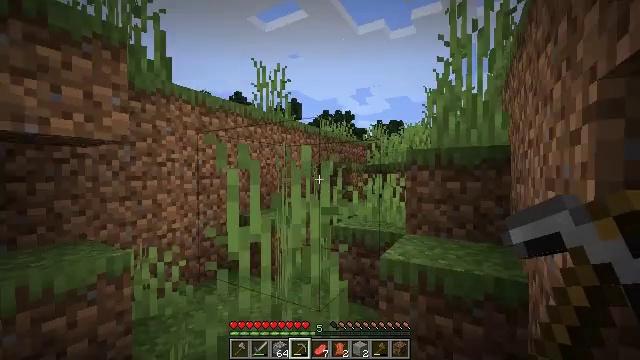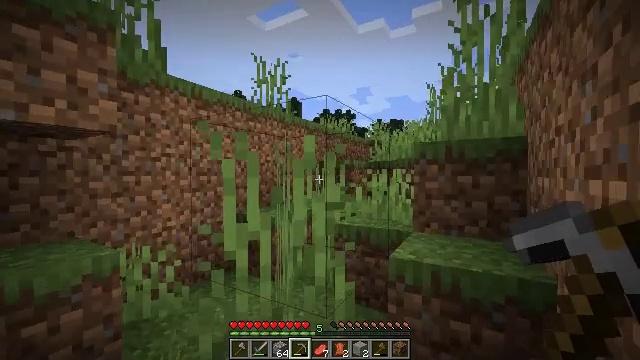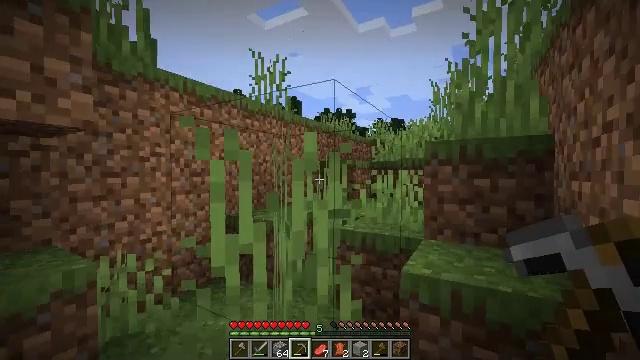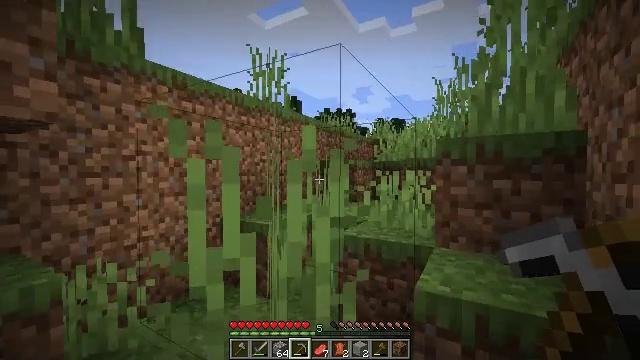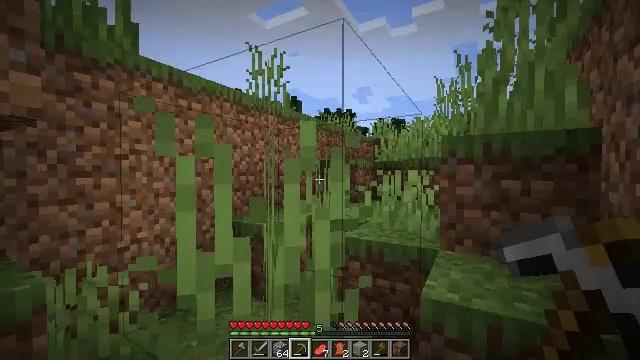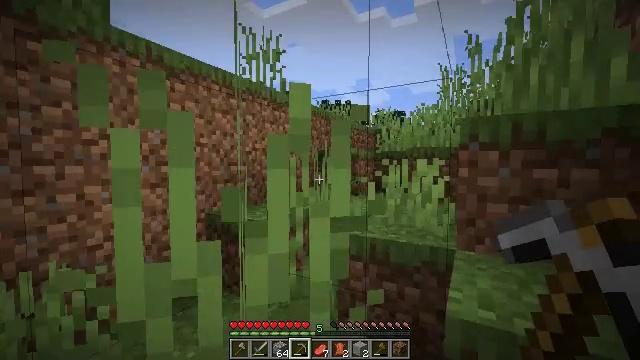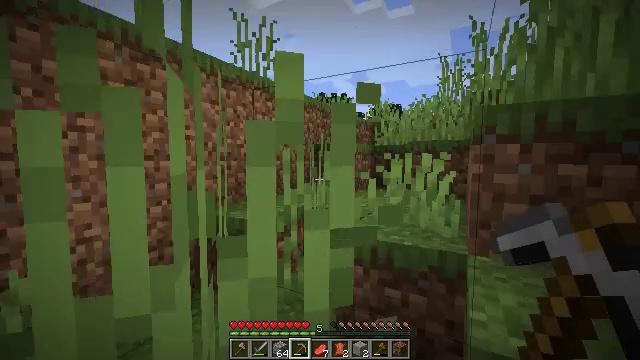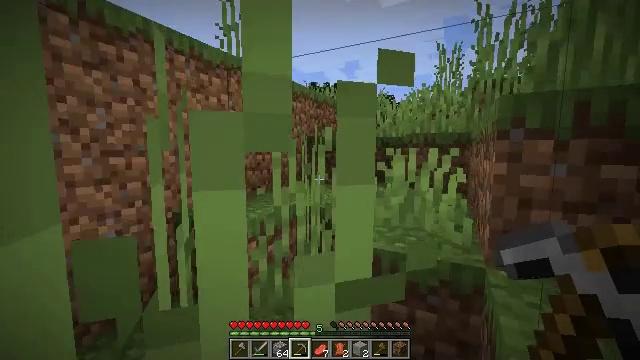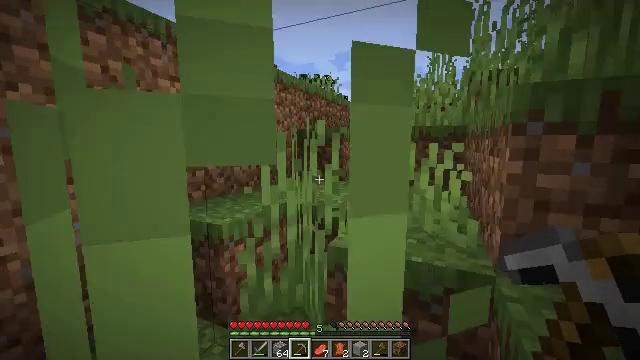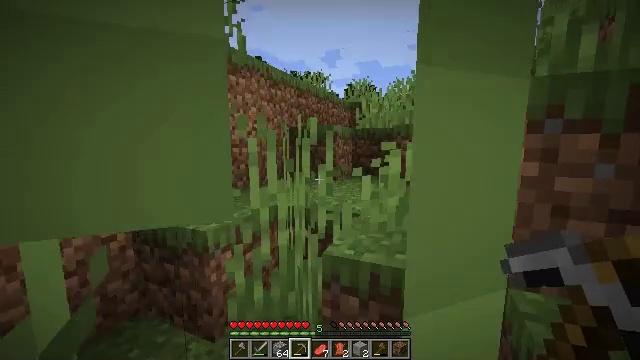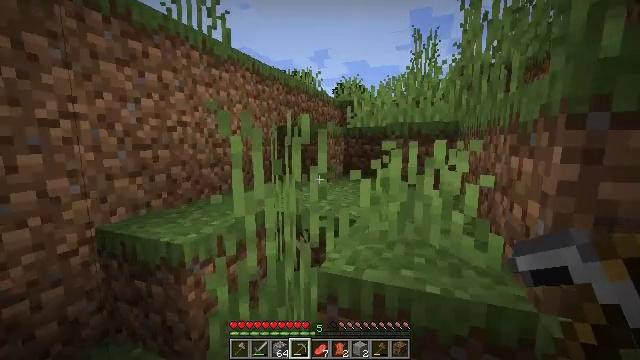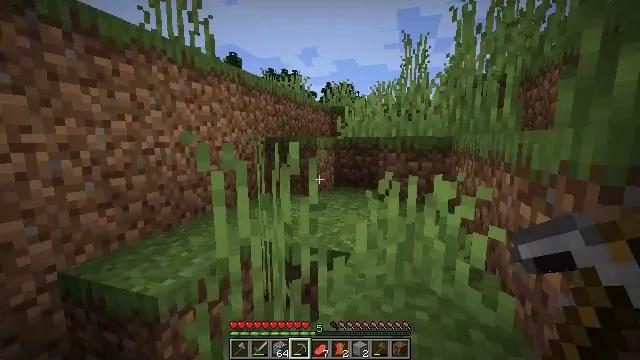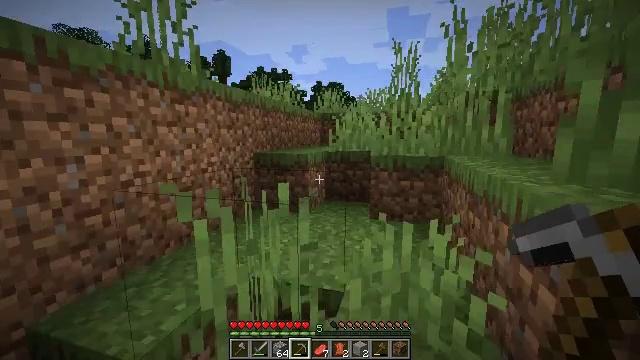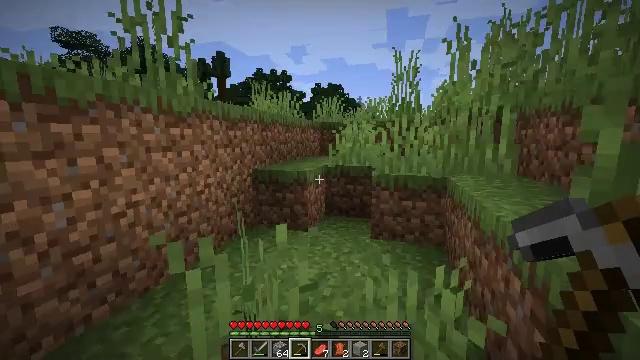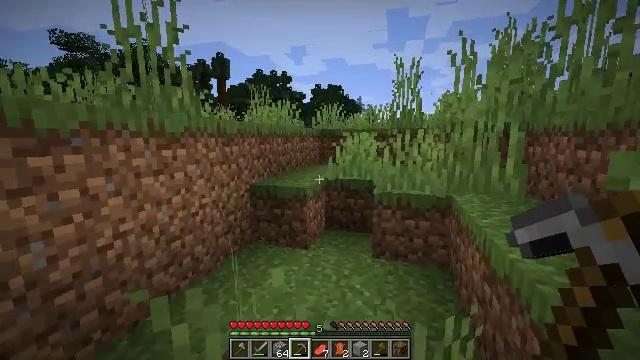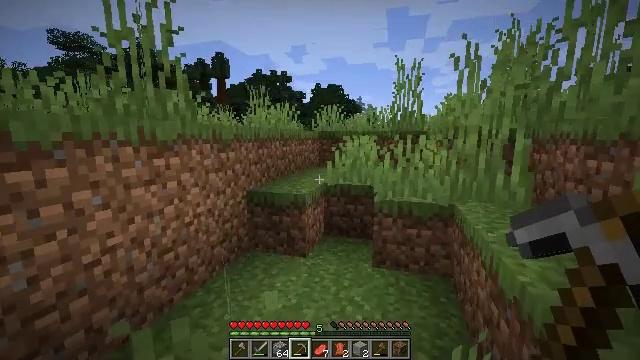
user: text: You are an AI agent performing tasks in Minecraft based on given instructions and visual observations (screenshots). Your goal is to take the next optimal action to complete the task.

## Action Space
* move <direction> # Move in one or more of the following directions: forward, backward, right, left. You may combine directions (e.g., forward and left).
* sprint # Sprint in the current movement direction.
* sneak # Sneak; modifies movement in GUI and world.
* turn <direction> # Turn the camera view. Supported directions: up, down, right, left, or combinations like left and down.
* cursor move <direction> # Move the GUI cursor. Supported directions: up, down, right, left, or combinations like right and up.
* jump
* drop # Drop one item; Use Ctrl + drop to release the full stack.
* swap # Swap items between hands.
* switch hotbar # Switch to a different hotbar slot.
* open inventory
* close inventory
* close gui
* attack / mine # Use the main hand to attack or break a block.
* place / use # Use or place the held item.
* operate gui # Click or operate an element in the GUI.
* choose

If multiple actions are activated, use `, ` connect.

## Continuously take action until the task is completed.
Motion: motion action
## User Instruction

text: Harvest tall grass for seeds.
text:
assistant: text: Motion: move forward
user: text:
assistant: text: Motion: move forward
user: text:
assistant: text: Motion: move forward
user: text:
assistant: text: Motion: move forward
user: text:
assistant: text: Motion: move forward, turn down
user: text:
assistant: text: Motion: move forward, turn down
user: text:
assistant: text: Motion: move forward, turn right and down
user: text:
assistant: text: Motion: move forward, turn right and down
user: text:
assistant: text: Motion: move forward, turn right
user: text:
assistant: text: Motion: move forward, turn right
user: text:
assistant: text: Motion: move forward, turn right, jump
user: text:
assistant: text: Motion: move forward, turn right, jump
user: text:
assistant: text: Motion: move forward, jump
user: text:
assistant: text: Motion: move forward and move right, jump
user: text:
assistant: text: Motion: move forward and move right
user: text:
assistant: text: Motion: move forward and move right
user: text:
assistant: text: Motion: move forward and move right, turn left and down
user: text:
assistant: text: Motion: move forward and move right, turn left and down
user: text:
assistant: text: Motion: move forward and move right, turn left
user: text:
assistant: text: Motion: move forward
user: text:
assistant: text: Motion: move forward, turn left
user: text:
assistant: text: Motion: move forward, turn left and up
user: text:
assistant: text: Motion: move forward, turn left and up, jump
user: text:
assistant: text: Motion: move forward, jump
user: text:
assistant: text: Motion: move forward, jump
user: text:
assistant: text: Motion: move forward, turn right
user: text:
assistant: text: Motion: move forward
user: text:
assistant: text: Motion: move forward, turn right
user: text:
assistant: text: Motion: move forward, turn right
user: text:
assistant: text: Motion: move forward, turn right